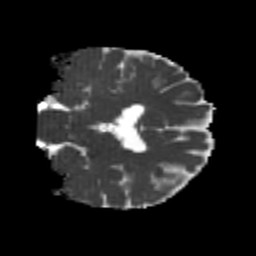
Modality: MD
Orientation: coronal
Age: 23
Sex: male
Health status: healthy
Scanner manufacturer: philips
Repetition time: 7.388 s
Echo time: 0.08599 s